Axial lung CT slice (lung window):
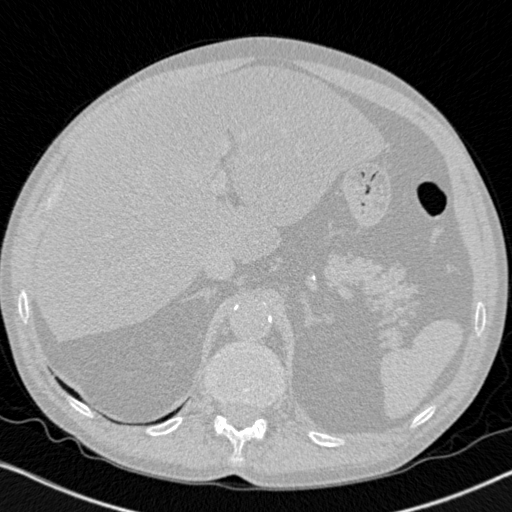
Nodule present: no